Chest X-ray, AP view. Patient: 51 years old, sex F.
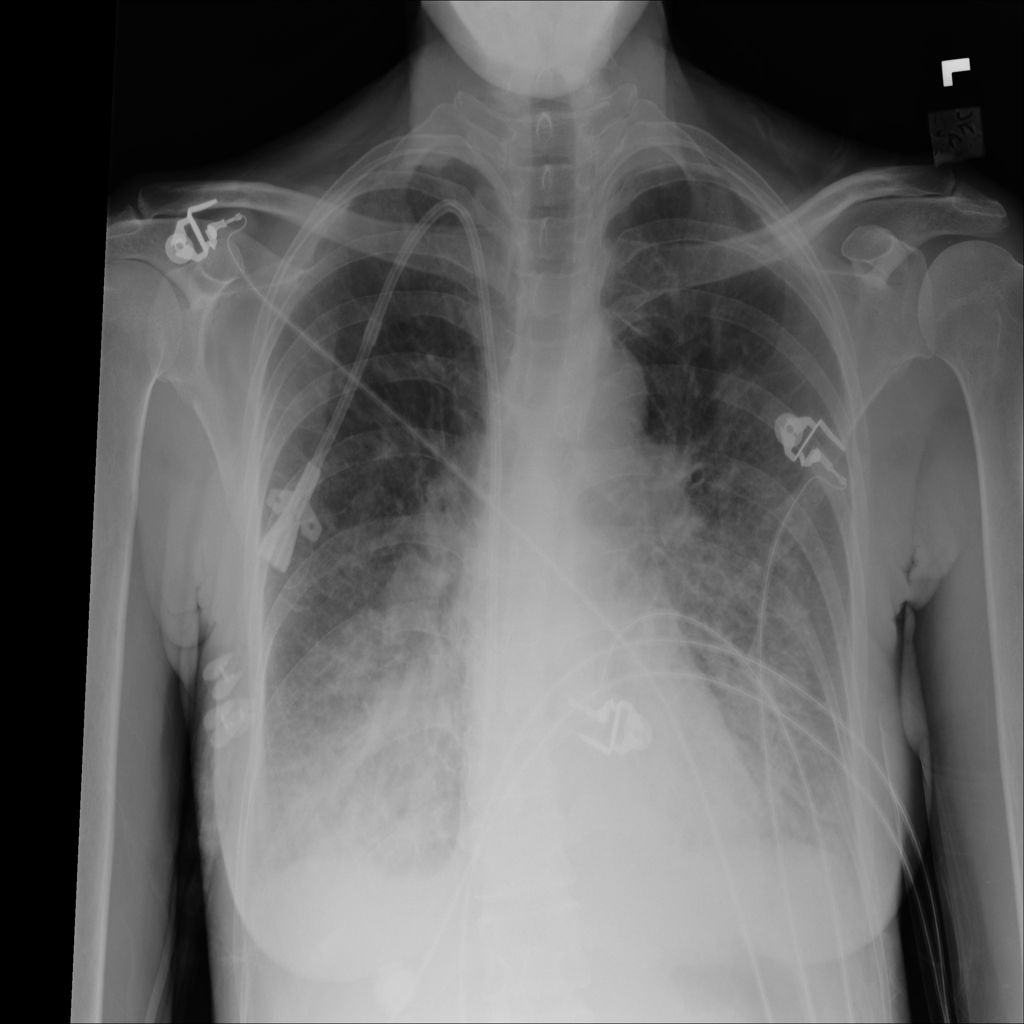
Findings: Effusion